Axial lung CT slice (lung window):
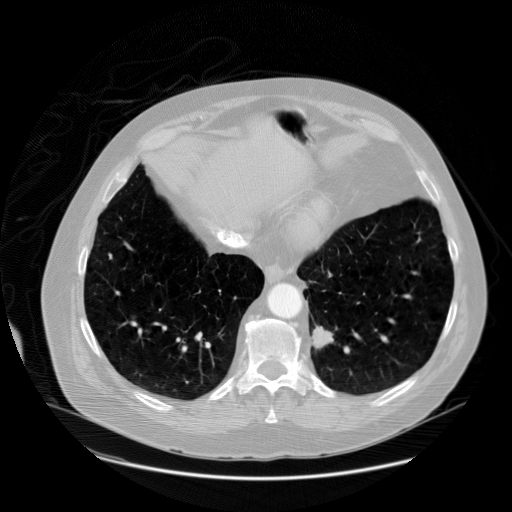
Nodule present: yes
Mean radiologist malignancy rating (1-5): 3.75